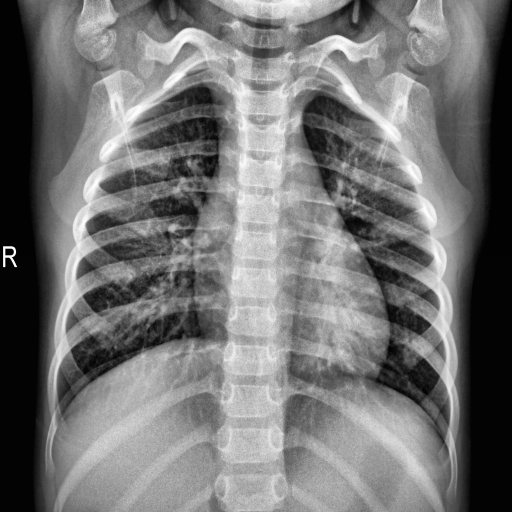
Finding: NORMAL